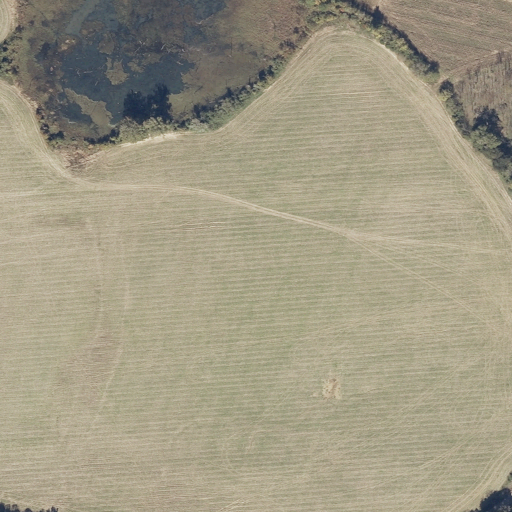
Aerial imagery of valley in Alabama named Hogjaw Valley containing cultivated crops, herbaceous wetlands, open water, deciduous forest, woody wetlands, mixed forest, open development, and pasture